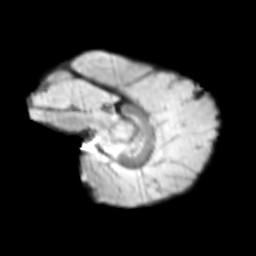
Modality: T2w
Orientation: sagittal
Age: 9
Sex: female
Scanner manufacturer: siemens
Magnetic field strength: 3 T
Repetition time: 3.8 s
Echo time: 0.07 s